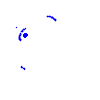
Particle: electron